Aerial crown-view tile of a tropical tree (Barro Colorado Island, Panama), acquired 20250217:
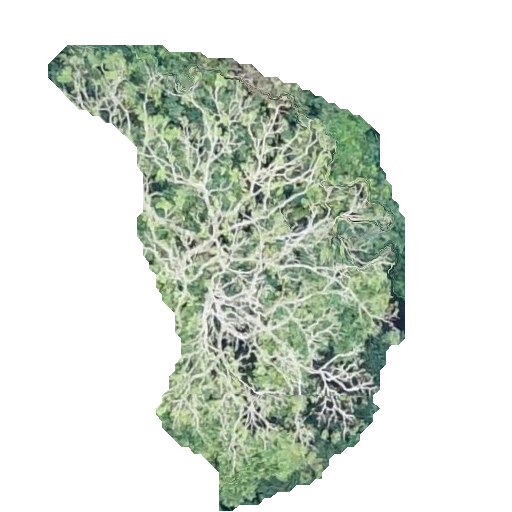
Species: Jacaranda copaia
GBIF accepted scientific name: Jacaranda copaia
Crown area: 143.252 m²